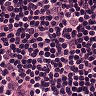
Metastatic tissue present: no